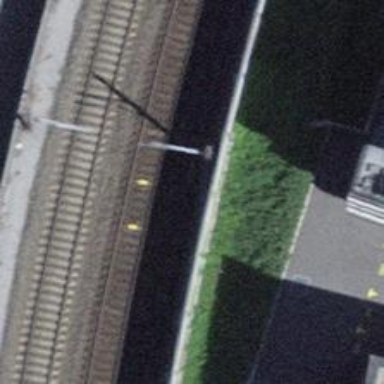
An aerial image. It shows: Railway with electrified contact lines. There are two tracks.